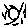
Label: sun